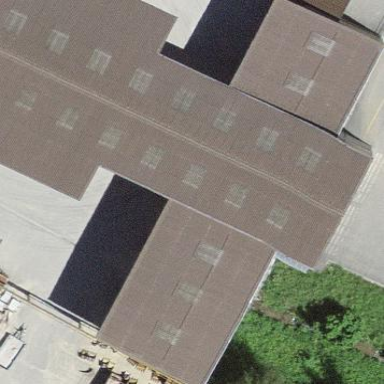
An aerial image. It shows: Hangar building.